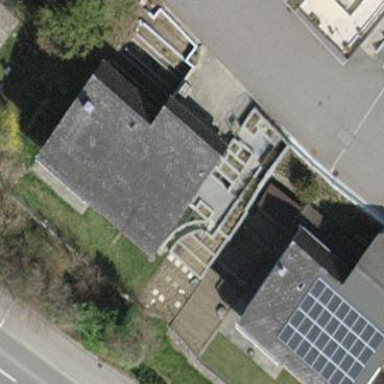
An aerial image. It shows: Detached building.